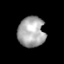
Tissue: lung
Cell type: Others
Senescence score: 0.1708
Nuclear area (px): 805
Mean DAPI intensity: 167.23